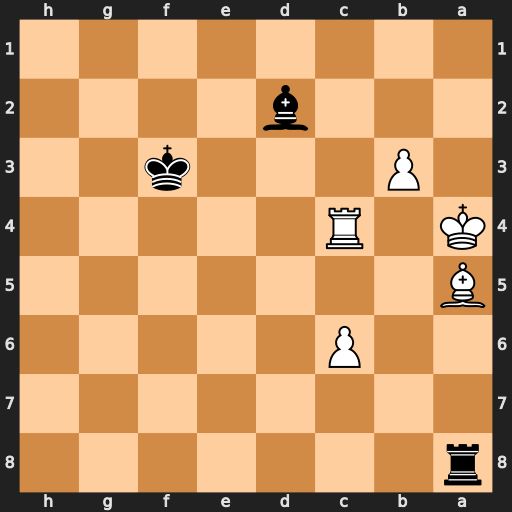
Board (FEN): r7/8/2P5/B7/K1R5/1P3k2/3b4/8
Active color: b
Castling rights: -
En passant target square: -
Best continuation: Rxa5#